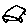
Label: car